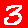
Digit: 3